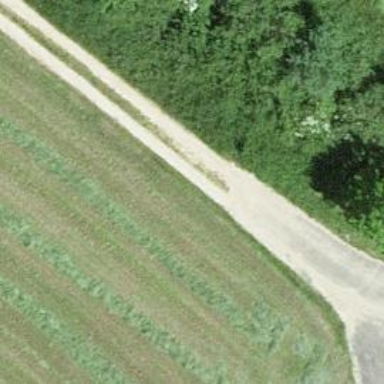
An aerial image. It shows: Track with grade 2 gravel surface.